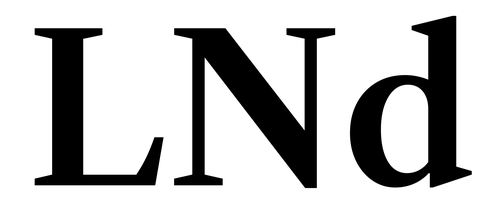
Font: LibreCaslonText_SemiBold